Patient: sex F, age 68
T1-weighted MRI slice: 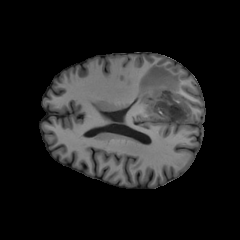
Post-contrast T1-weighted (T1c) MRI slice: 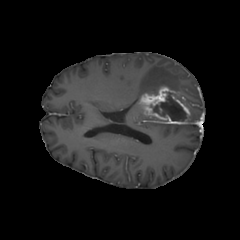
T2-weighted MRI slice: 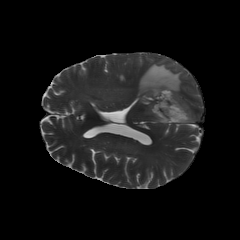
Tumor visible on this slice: yes
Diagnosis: Glioblastoma, IDH-wildtype
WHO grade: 4